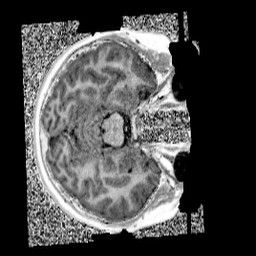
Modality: UNIT1
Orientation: axial
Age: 10
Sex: female
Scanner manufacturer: siemens
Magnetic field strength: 3 T
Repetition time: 4 s
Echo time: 0.00299 s